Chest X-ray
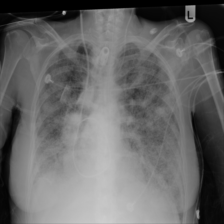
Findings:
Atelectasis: negative
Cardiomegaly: negative
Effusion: negative
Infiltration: positive
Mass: negative
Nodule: negative
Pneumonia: positive
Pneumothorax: negative
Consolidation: negative
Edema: positive
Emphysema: negative
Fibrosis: negative
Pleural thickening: negative
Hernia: negative